Field crop: maize
Growth stage: 2
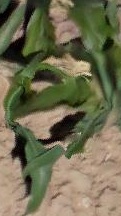
Species: maize